Question: I have two questions:
The first being why exactly my Box2D Body is twice the size of my GameObjects size? I am probably doing something wrong, but it seems odd that the two are aligned perfectly, so the units between my model and my renderer match up.
Second question I have, is if I can somehow change the projection the SpriteBatch uses to place objects on the screen, instead of moving my camera?
The picture here explain my two problems quite well

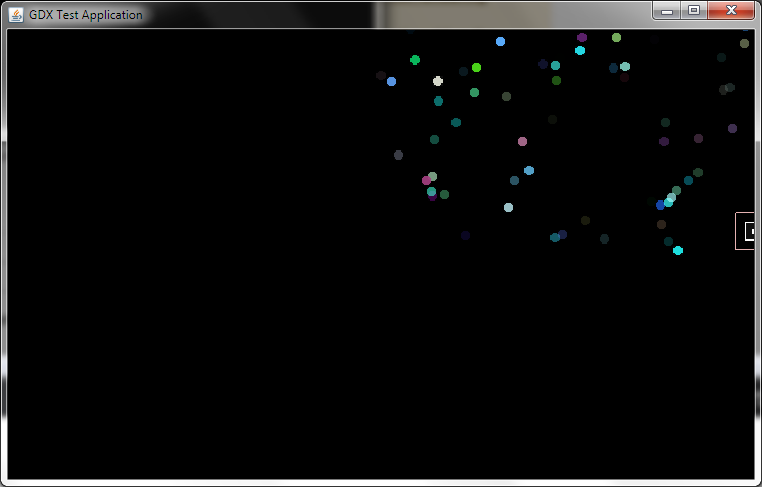
Answer: 1. I think you used setAsBox() method on your PolygonShape. this method only takes the half-width and half-height of the box. So if you give it the full size, it will be twice as large and twice as high.
2. spritebatch.setProjectionMatrix()